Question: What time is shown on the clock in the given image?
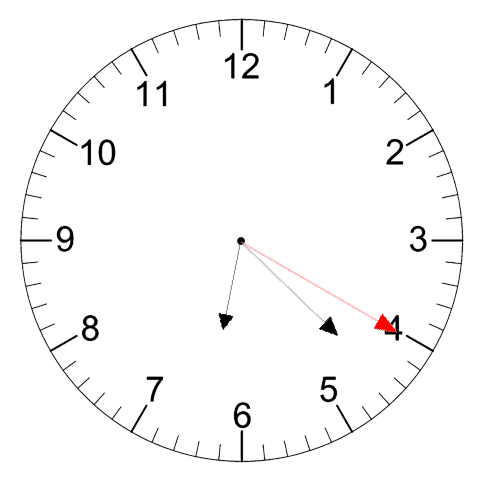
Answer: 06:22:20